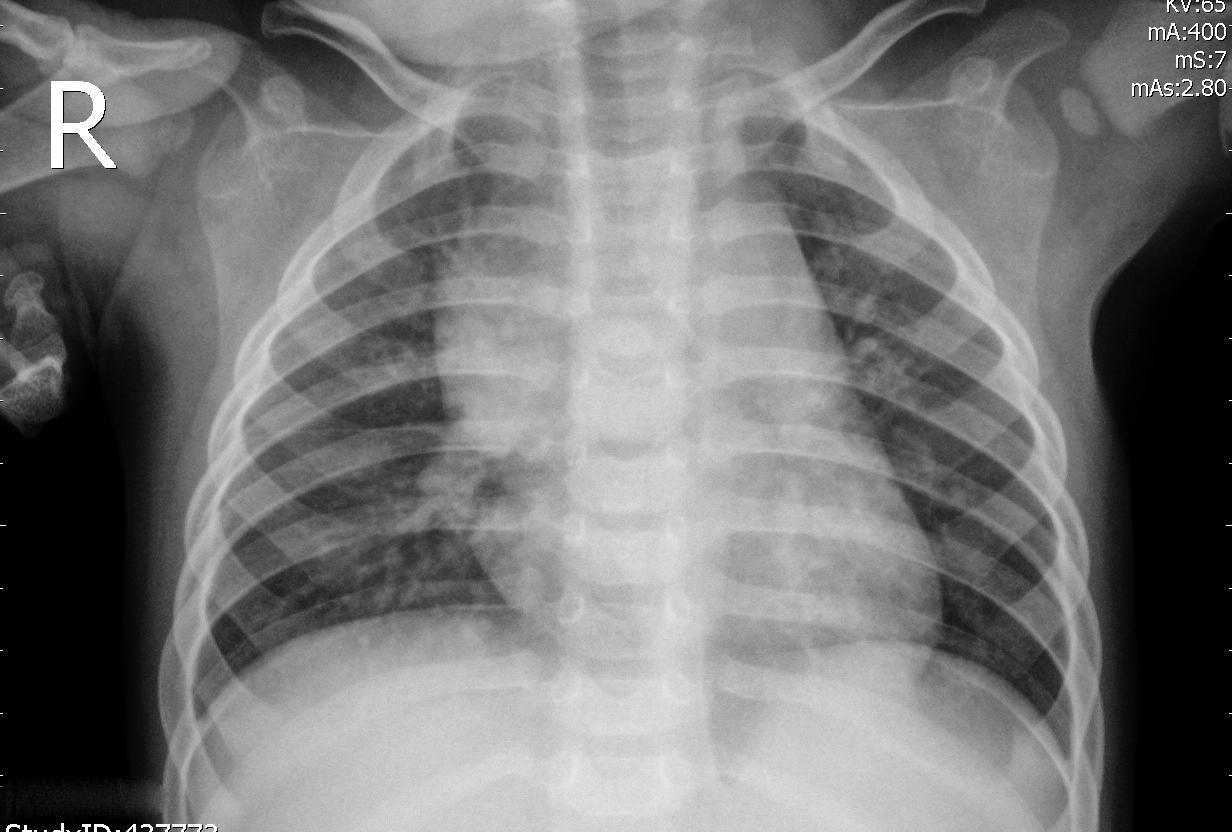
Diagnosis: PNEUMONIA